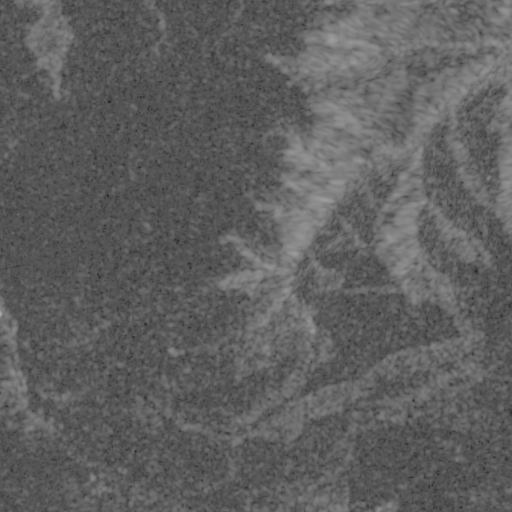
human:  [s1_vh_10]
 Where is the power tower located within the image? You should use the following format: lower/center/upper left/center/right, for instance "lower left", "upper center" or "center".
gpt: The power tower is located in the upper right of the image.
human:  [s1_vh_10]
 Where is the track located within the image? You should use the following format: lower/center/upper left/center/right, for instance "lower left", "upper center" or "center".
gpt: There is no track in the image.

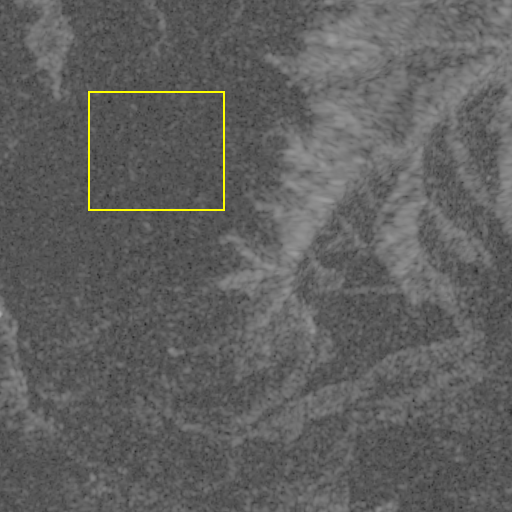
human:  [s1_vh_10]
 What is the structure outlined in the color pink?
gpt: There is no pink outline.
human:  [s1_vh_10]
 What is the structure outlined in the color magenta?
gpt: There is no structure outlined in magenta.